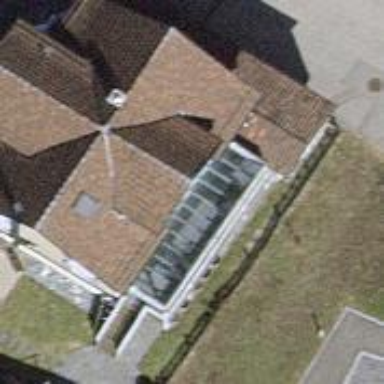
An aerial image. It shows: Simple house.